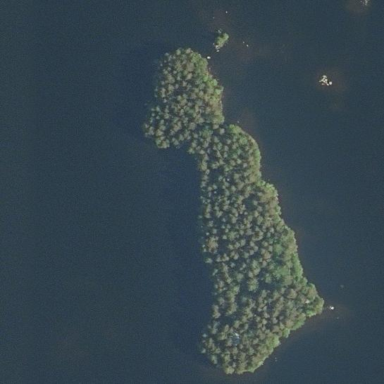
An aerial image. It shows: Image showing island.